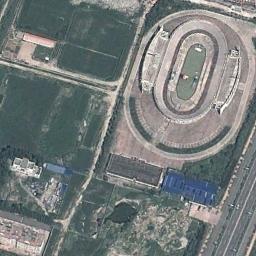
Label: stadium